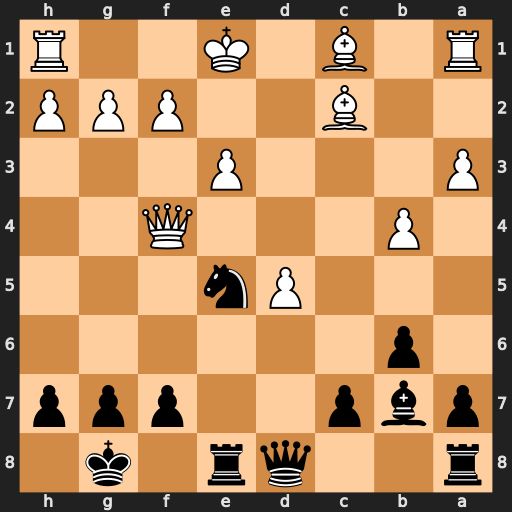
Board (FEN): r2qr1k1/pbp2ppp/1p6/3Pn3/1P3Q2/P3P3/2B2PPP/R1B1K2R
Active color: b
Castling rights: KQ
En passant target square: -
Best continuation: Qxd5 Qe4 Qxe4 Bxe4 Bxe4